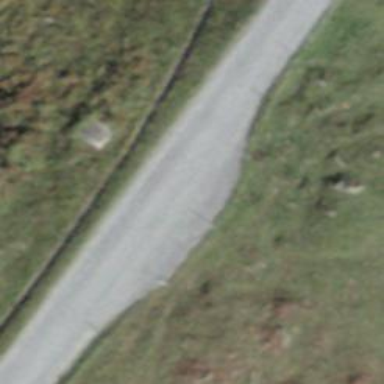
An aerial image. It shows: Passing place on the road.